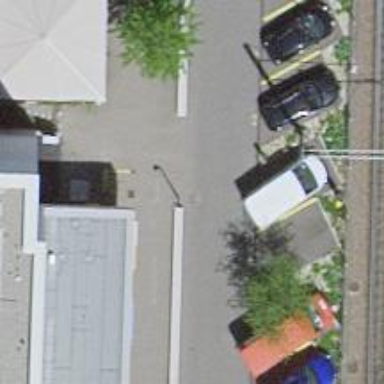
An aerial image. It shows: Footway.